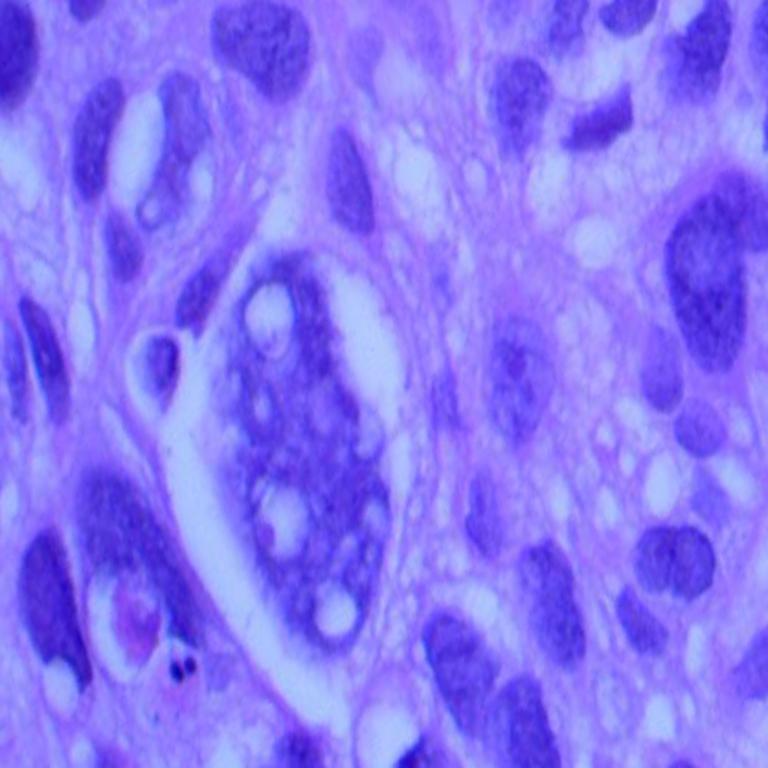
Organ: lung
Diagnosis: squamous carcinomas